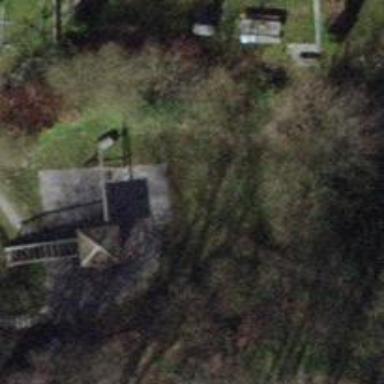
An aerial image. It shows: Playground area for leisure land.